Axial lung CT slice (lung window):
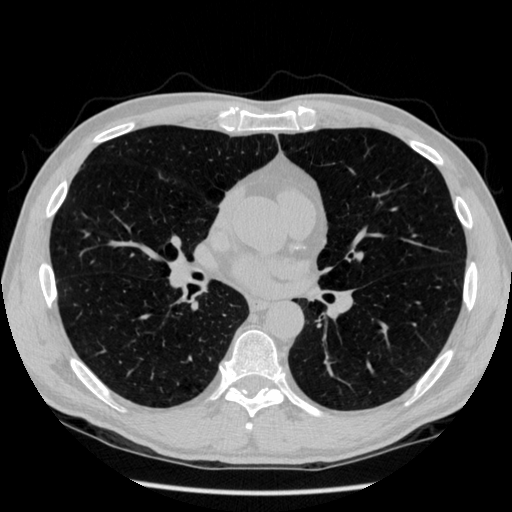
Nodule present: no